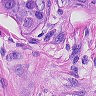
Metastatic tissue present: yes